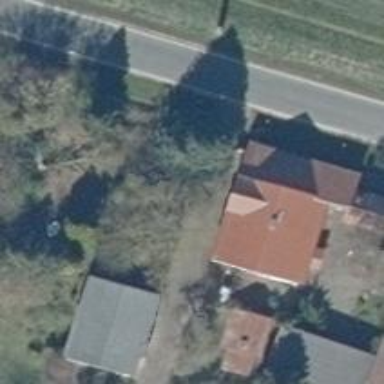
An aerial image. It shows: Detached building.